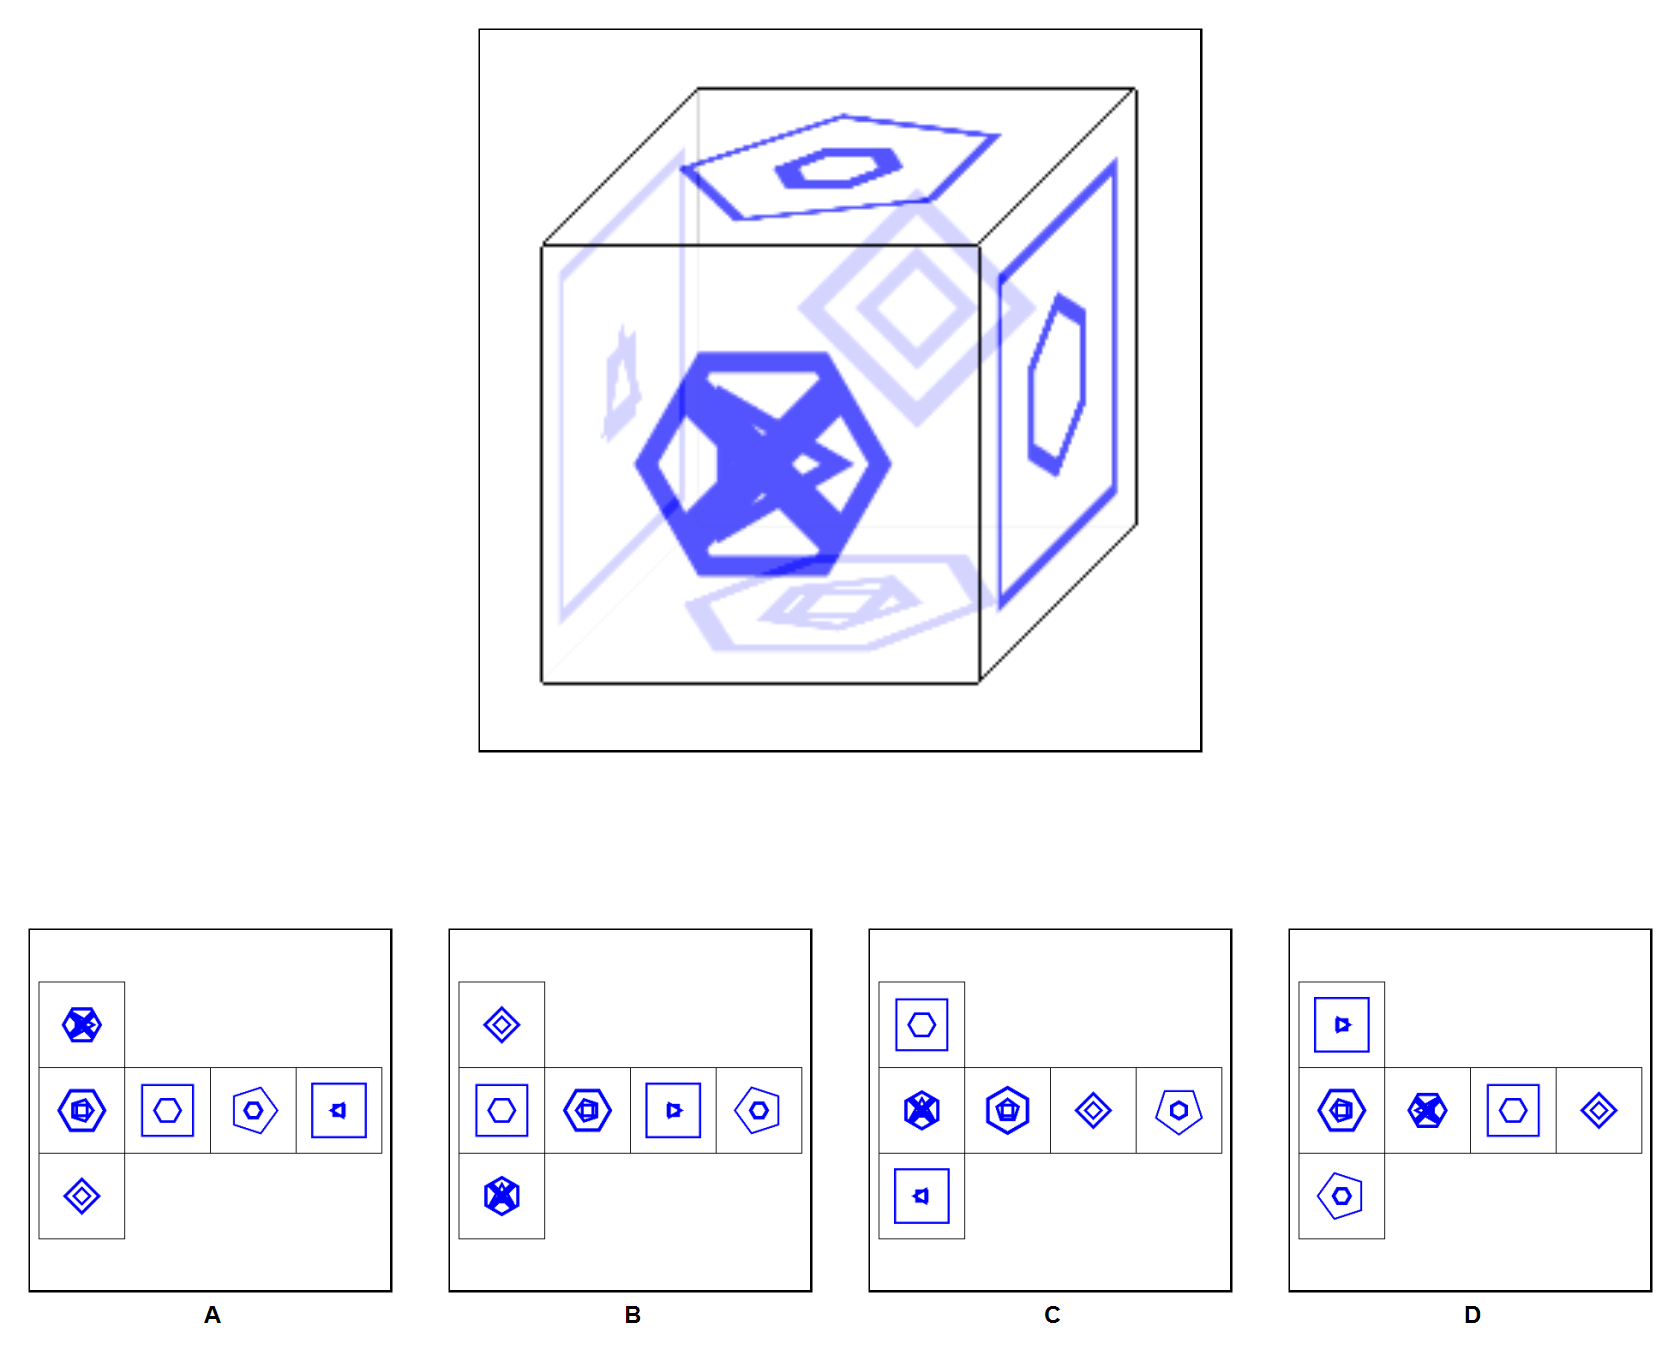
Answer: D